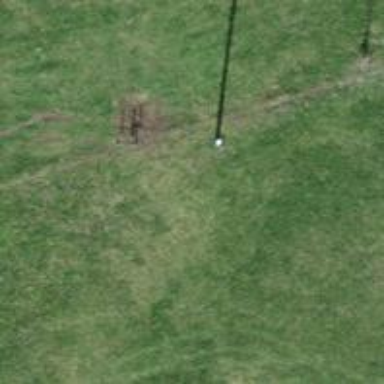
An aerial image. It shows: Power pole.